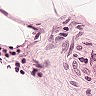
Metastatic tissue present: no